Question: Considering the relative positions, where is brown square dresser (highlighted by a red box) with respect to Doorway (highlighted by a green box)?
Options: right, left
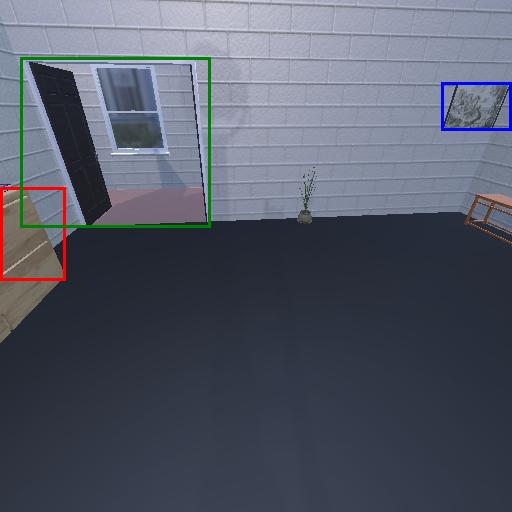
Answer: right